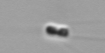
Label: Chaetoceros_subtilis